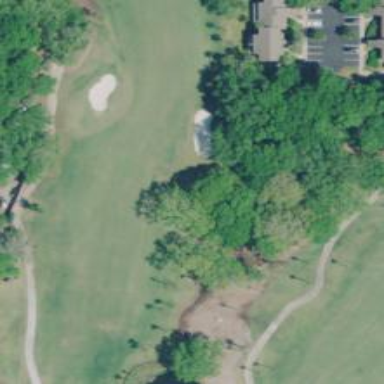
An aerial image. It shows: View of golf hole.